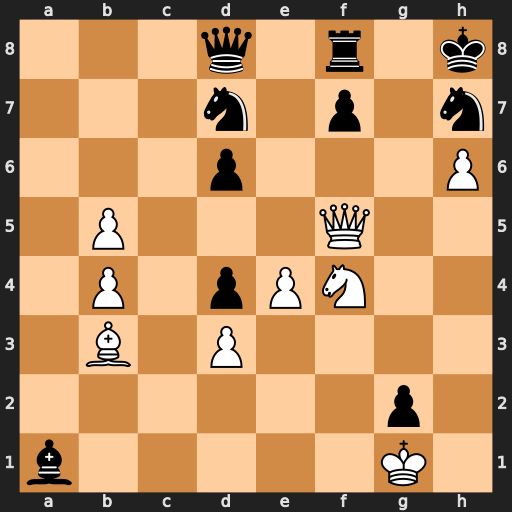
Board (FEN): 3q1r1k/3n1p1n/3p3P/1P3Q2/1P1pPN2/1B1P4/6p1/b5K1
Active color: w
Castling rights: -
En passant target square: -
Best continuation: Bxf7 Rg8 Bxg8 Nhf8 Be6